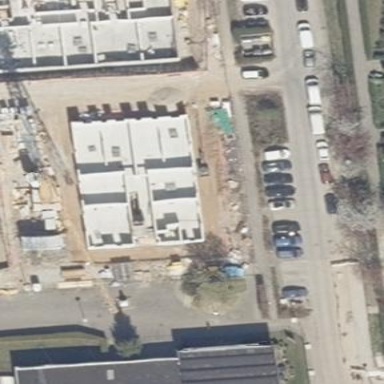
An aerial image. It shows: Apartment building with flat roof.